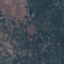
Label: HerbaceousVegetation